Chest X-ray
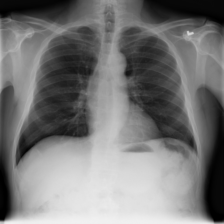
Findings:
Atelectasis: negative
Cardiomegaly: negative
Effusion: negative
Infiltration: negative
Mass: negative
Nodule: negative
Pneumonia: negative
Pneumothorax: negative
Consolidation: negative
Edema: negative
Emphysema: negative
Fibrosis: negative
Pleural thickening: negative
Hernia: negative